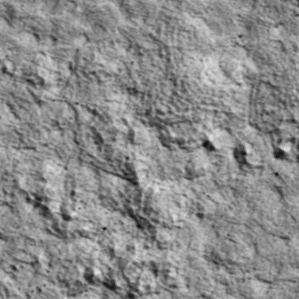
Label: non_frost